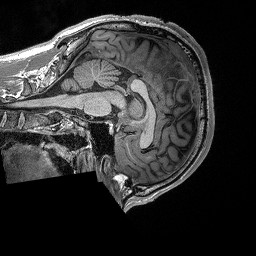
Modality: T1w
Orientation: sagittal
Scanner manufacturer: siemens
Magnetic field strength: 3 T
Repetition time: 2.3 s
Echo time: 0.00294 s